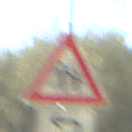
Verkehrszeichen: KinderLinks
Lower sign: RichtungsangabeDurchPfeile2
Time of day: MorningAfternoon
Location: Outdoor (Nature)
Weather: PartlyCloudy
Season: NotSpecified
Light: Natural